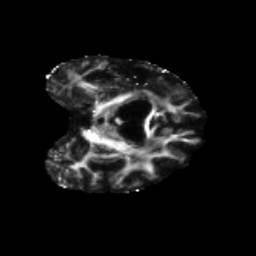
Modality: FA
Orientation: coronal
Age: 79
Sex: female
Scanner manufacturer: siemens
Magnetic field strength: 3 T
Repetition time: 5.47 s
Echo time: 0.0854 s